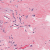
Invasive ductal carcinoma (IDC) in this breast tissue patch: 0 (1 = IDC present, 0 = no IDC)